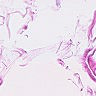
Metastatic tissue present: no